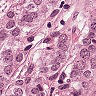
Metastatic tissue present: yes